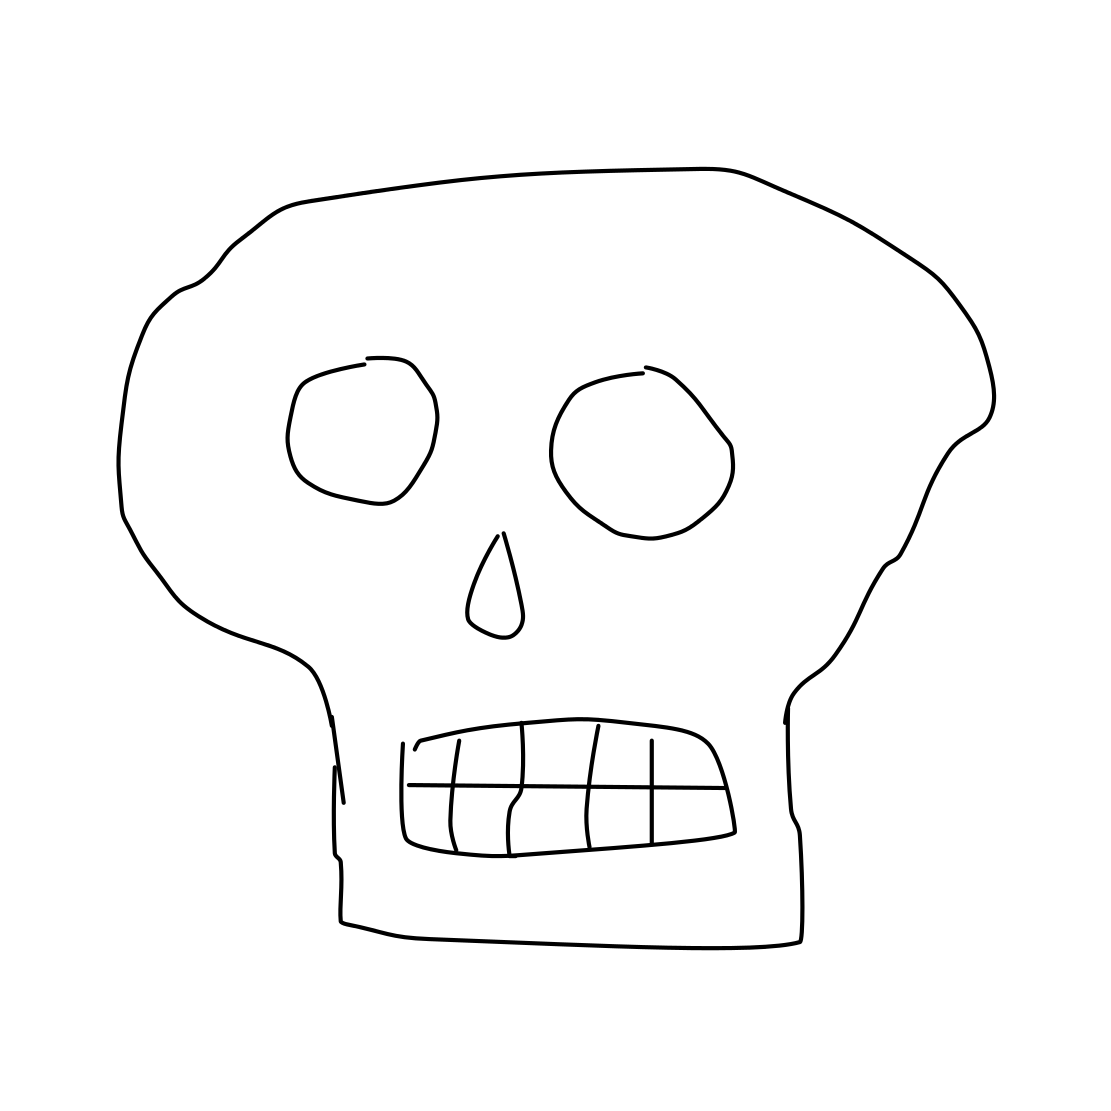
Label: skull